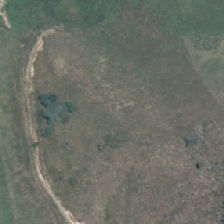
Land cover: low_producing_grassland